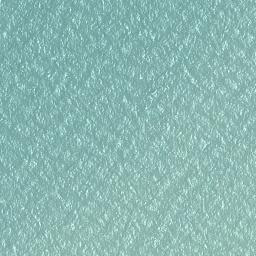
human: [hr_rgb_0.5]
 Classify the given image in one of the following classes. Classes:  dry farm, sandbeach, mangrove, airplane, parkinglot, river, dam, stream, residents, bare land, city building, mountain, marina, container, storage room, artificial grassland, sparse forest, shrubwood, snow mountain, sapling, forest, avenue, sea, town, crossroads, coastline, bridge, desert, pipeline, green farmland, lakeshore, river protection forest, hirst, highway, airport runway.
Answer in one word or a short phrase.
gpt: sea